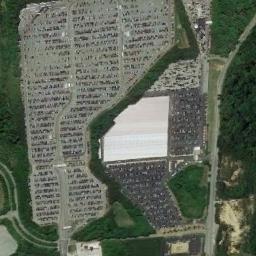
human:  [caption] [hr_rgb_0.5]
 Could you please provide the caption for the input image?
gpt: The parking lot is full of cars next to some trees .

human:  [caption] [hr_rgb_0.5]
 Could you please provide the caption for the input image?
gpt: The parking lot has lots of cars arranged neatly in lines and a white building is also in the parking lot .

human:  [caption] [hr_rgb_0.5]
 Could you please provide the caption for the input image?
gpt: Four rows of cars were parked in the open space in front of the building .

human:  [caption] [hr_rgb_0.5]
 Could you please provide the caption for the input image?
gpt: There are many trees around the parking lot .

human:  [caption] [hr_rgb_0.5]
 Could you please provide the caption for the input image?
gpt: There are green meadows and trees around the parking lots with hundreds of cars .